Platform: macOS
Application: Arc Browser
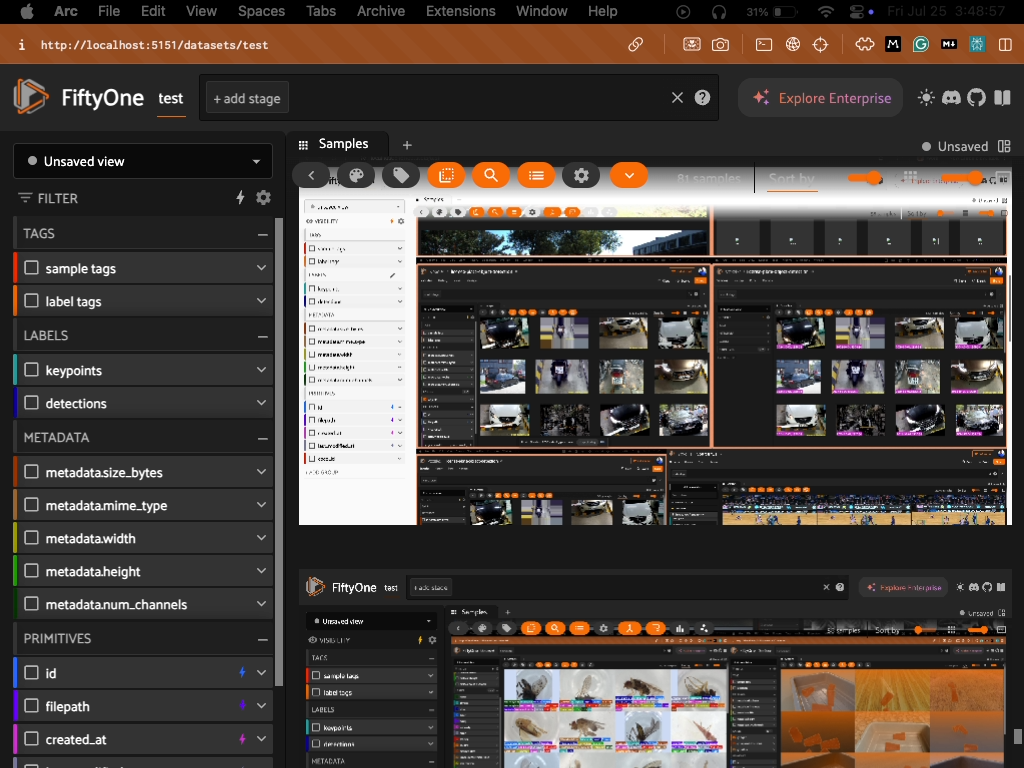
task_description: Locate the sidebar
action_type: hover
element_info: Menu Item

action_type: click

task_description: Switch t
action_type: click
element_info: Icon

task_description: Load a different dataset
action_type: select
element_info: Menu Item

task_description: Add a View Stage
action_type: select
element_info: Menu Item